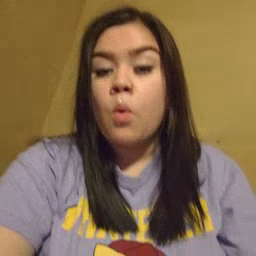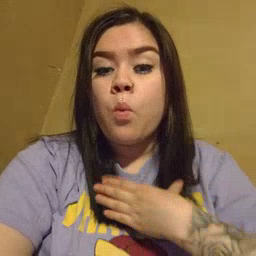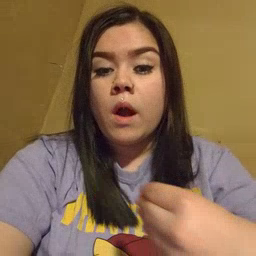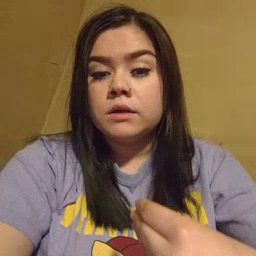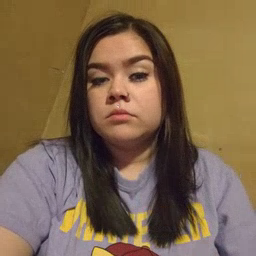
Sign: white